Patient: sex M, age 68
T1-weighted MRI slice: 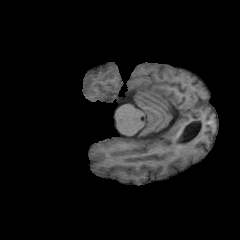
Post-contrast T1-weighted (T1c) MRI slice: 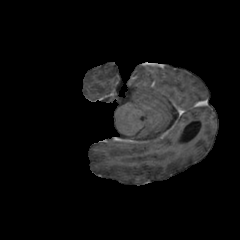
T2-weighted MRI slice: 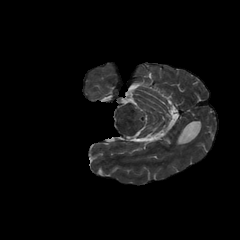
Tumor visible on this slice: no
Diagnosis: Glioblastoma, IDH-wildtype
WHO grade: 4